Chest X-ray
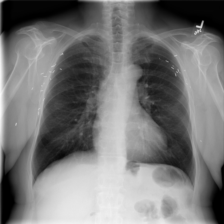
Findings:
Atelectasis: negative
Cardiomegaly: negative
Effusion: negative
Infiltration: negative
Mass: negative
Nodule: negative
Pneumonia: negative
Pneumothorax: negative
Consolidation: negative
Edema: negative
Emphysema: negative
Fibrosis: negative
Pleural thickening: negative
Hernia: negative